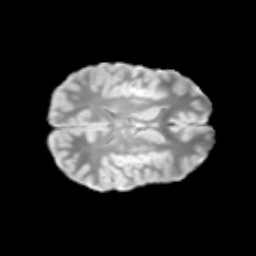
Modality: T2w
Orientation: axial
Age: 13
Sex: male
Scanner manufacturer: siemens
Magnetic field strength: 3 T
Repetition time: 3.8 s
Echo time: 0.07 s